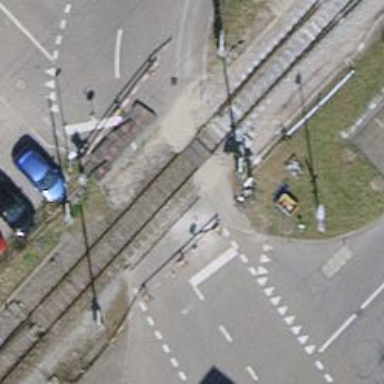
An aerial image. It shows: Level crossing with double half barrier.